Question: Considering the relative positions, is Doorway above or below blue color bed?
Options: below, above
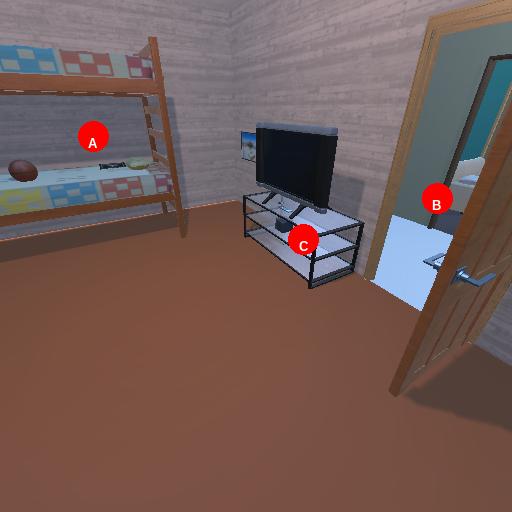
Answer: below